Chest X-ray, PA view. Patient: 42 years old, sex F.
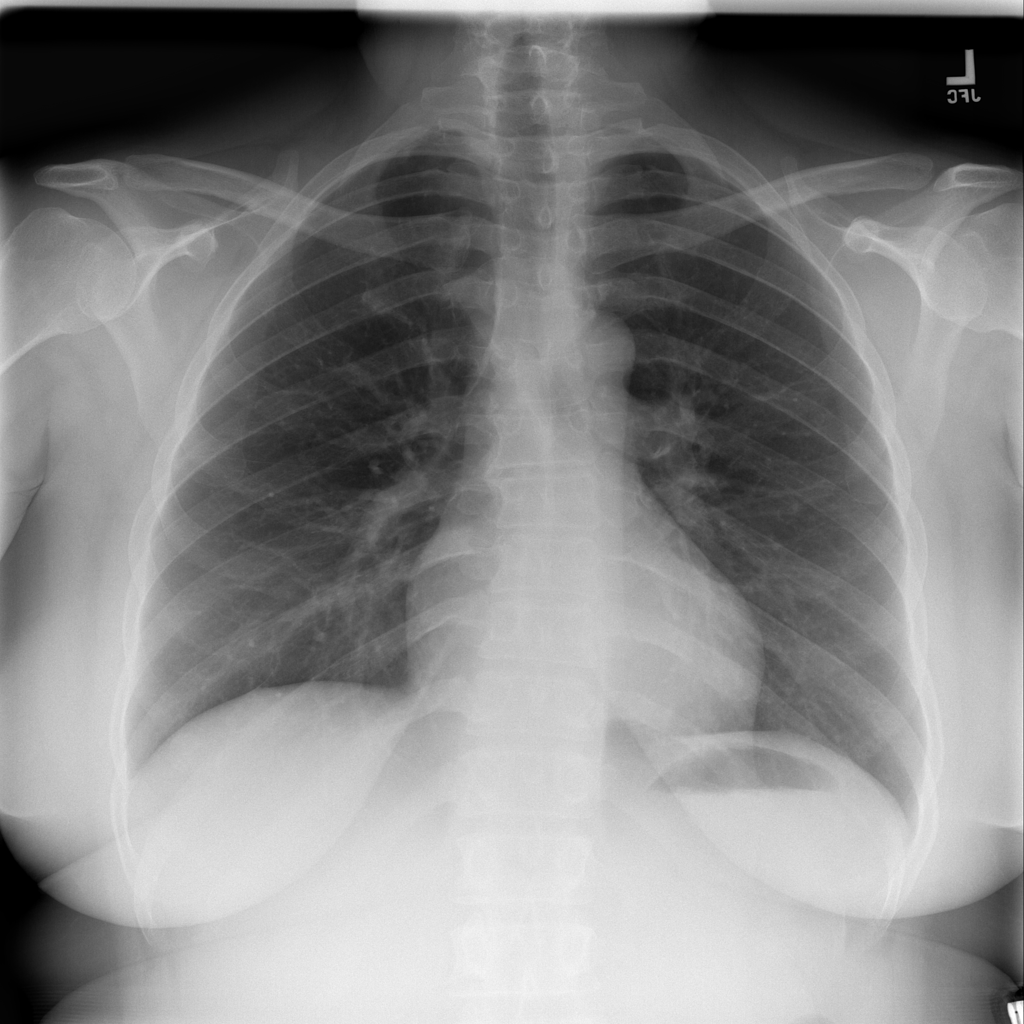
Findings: No Finding